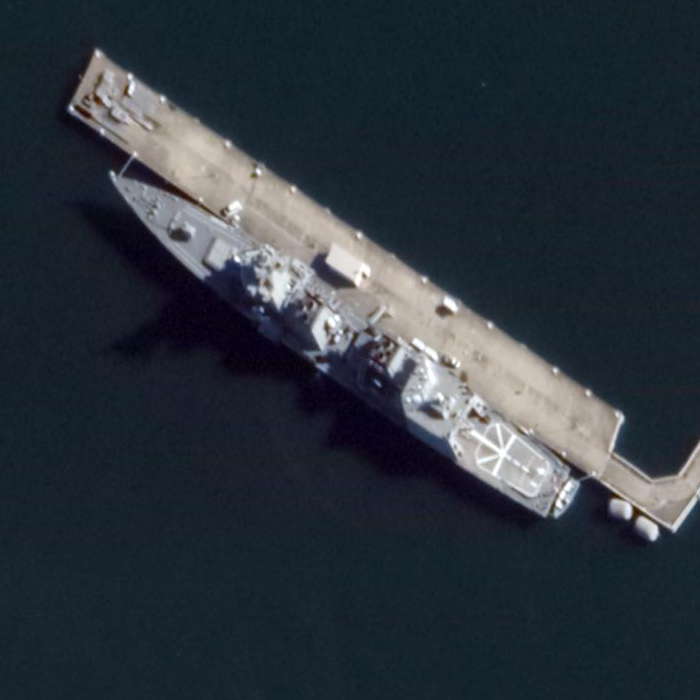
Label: Akizuki-class_destroyer